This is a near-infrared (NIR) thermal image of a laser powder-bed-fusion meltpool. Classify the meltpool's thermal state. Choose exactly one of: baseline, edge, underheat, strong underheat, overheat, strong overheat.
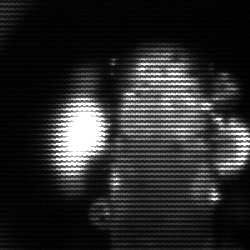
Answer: strong underheat